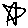
Label: star